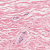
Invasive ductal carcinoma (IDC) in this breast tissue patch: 0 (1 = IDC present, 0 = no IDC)